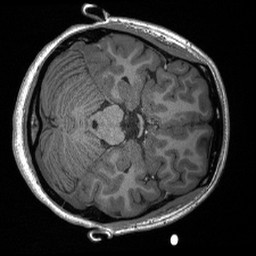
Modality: T1w
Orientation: axial
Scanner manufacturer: siemens
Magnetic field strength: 3 T
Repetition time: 2.4 s
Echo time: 0.00213 s